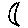
Label: moon